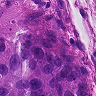
Metastatic tissue present: yes